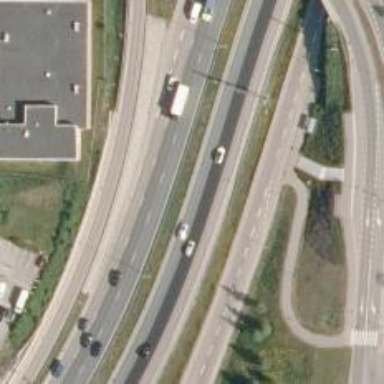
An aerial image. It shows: Trunk link road with asphalt surface.